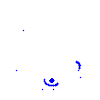
Particle: electron